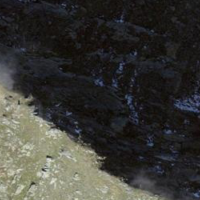
EUNIS habitat code: 48
Species observed at this site:
Sempervivum montanum